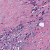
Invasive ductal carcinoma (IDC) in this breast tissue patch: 1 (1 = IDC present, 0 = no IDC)